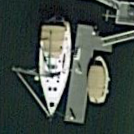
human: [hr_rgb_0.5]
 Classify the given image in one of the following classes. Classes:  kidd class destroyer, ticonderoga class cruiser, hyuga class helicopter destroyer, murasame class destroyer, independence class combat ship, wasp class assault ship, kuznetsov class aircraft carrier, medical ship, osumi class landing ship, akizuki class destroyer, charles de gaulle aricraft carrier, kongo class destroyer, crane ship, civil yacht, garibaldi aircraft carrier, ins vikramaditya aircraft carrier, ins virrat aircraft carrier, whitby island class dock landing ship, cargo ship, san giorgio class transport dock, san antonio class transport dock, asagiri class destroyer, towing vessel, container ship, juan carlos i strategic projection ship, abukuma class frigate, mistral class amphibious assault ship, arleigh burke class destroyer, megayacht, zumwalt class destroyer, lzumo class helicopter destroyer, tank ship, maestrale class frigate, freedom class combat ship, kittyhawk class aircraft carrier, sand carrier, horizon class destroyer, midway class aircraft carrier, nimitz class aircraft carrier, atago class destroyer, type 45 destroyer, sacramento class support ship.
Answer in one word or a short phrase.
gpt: Civil yacht